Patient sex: F
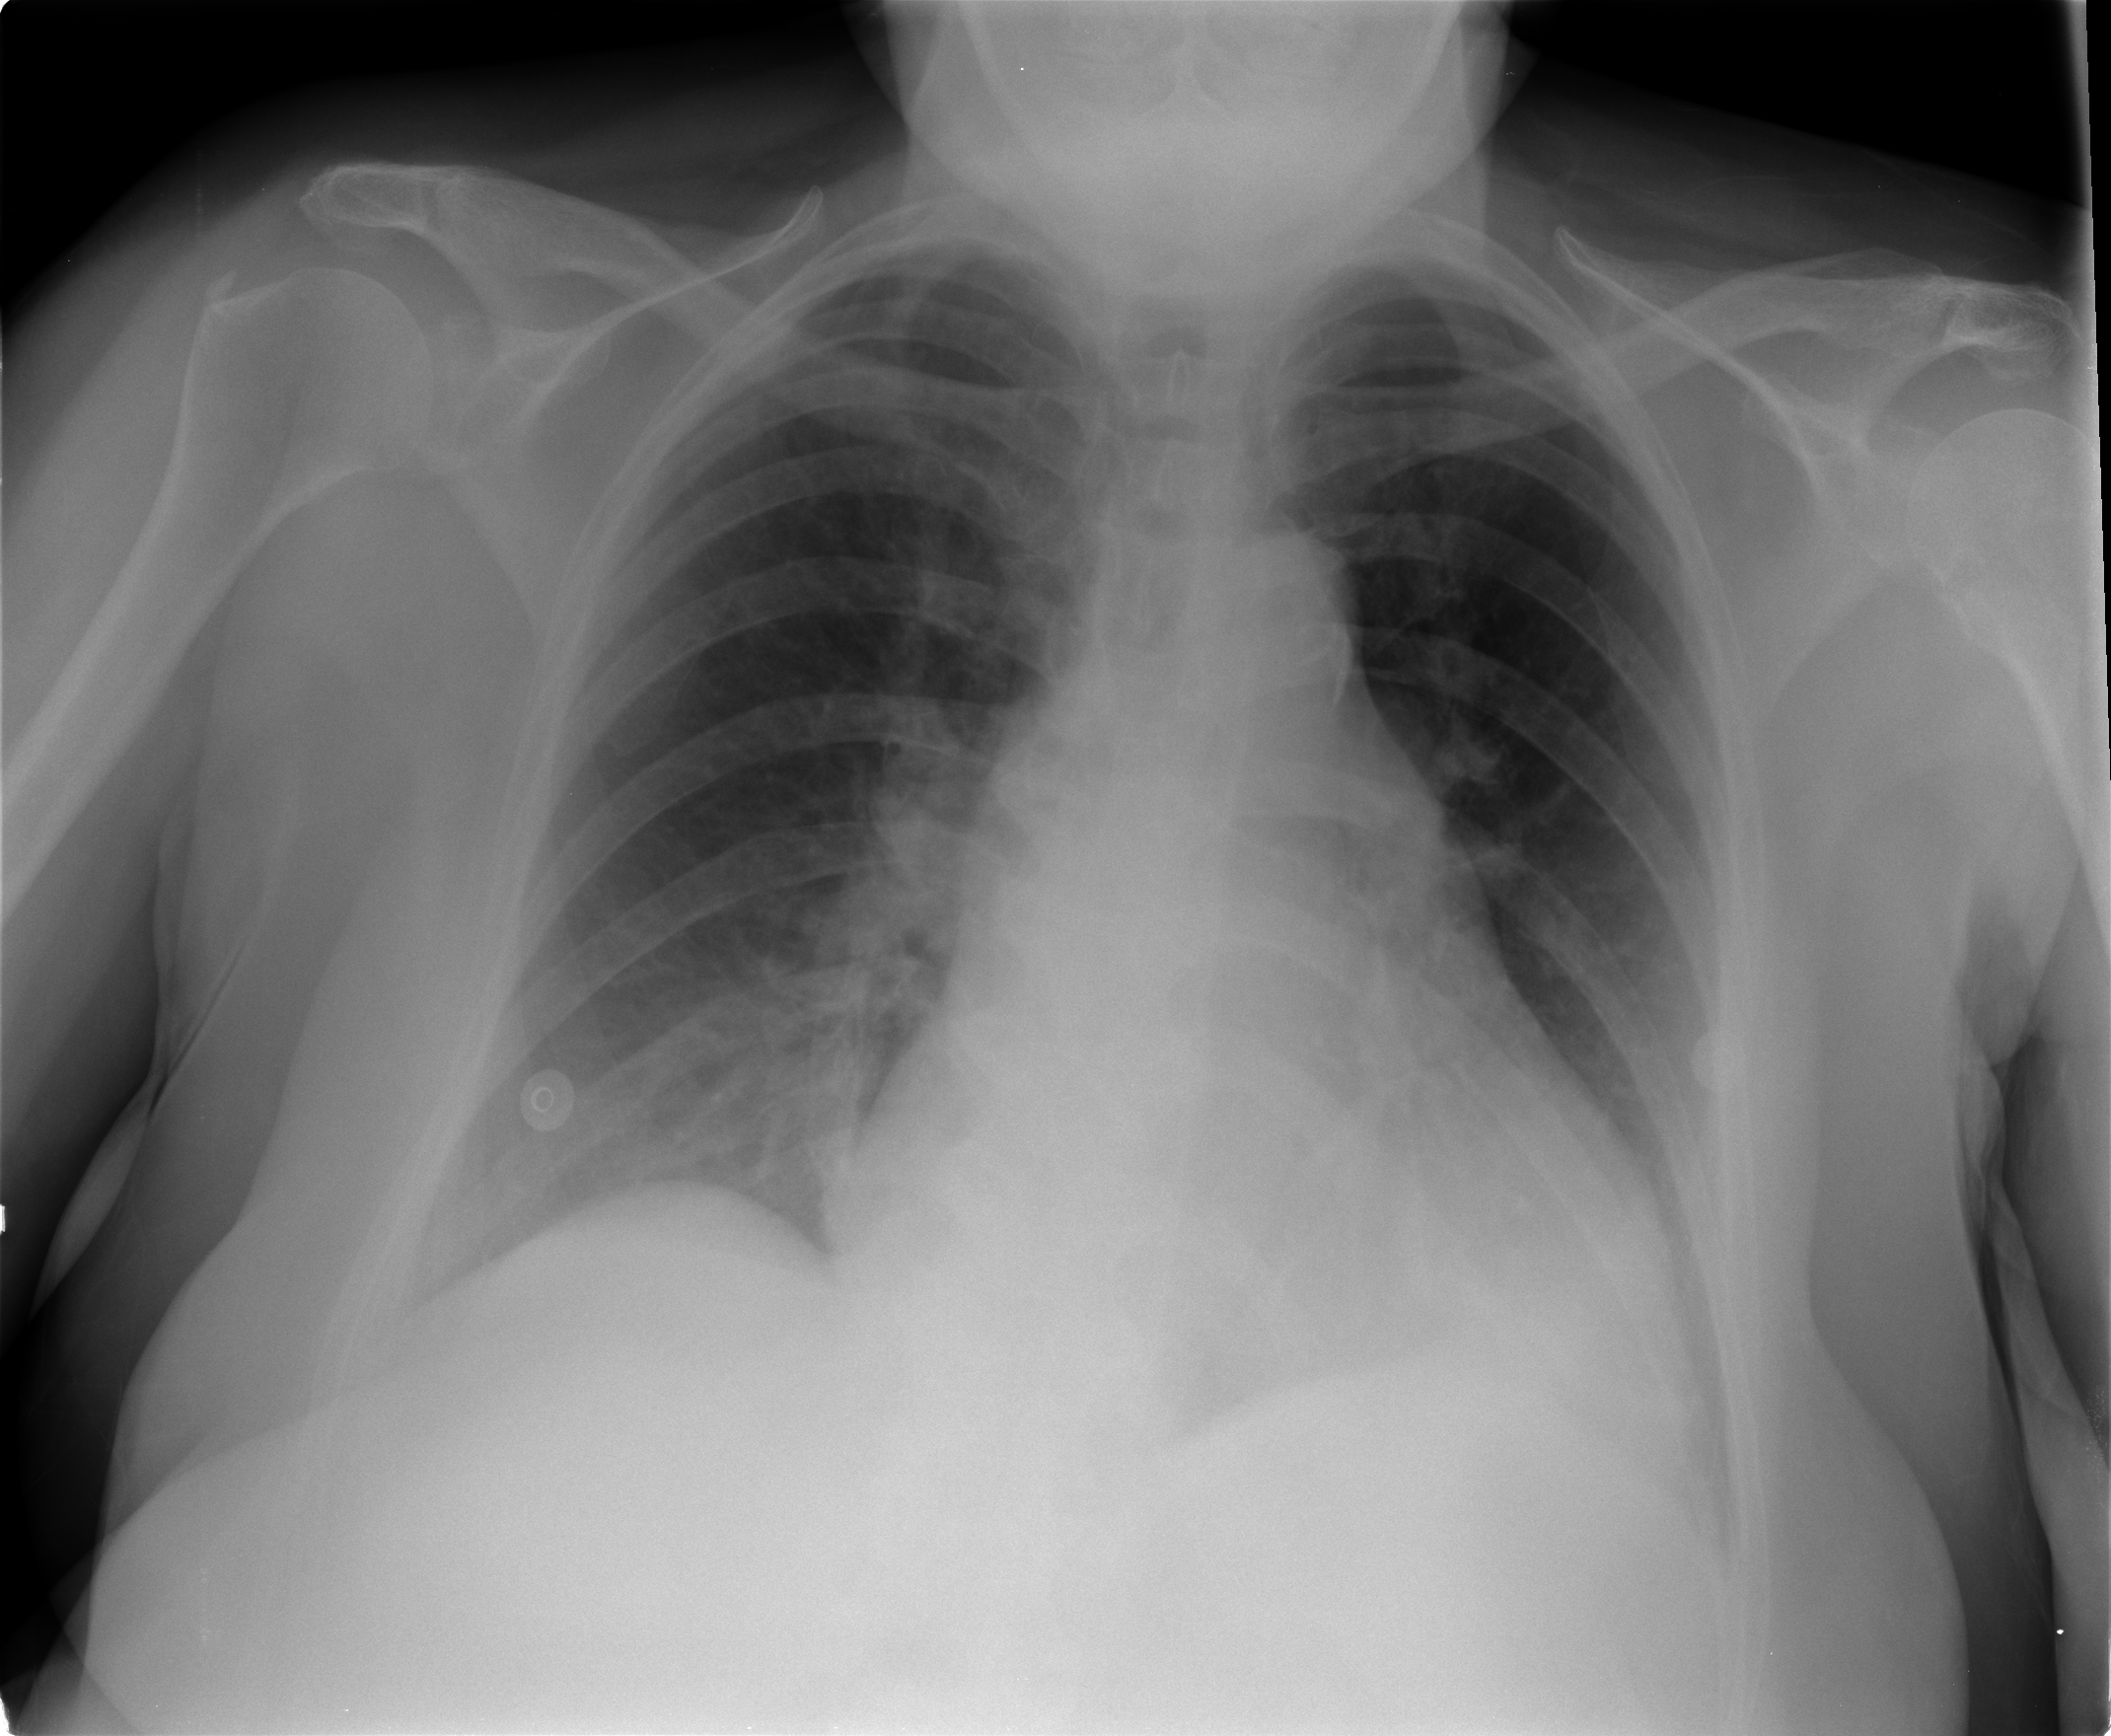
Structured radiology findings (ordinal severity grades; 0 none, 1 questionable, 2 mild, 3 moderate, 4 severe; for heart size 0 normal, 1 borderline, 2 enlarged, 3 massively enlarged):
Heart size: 2
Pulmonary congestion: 0
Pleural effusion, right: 2
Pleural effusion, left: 2
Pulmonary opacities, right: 0
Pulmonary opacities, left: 0
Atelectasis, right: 2
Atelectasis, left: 1